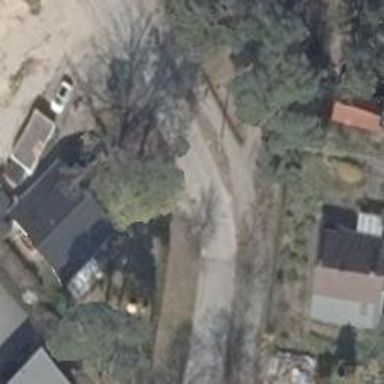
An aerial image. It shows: Residential road with concrete surface.